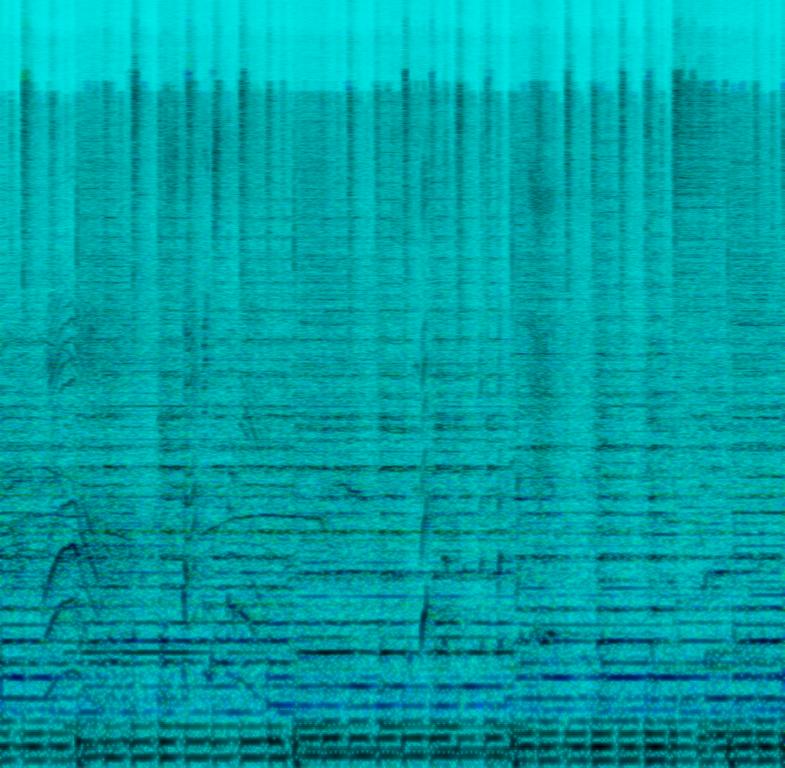
An e-bass and strings are playing a simple melody to elevate the atmosphere. In the background an acoustic piano is playing a melody along with the drums. Then a female voice starts singing while the crowd starts cheering. This song may be playing live during a tv-show.